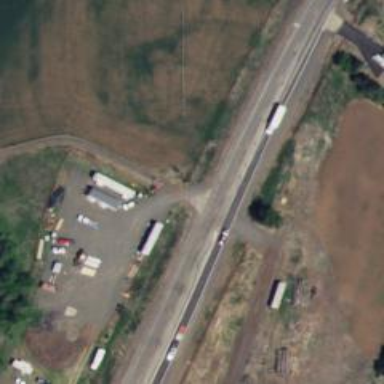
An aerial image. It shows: Asphalt trunk highway.